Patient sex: F
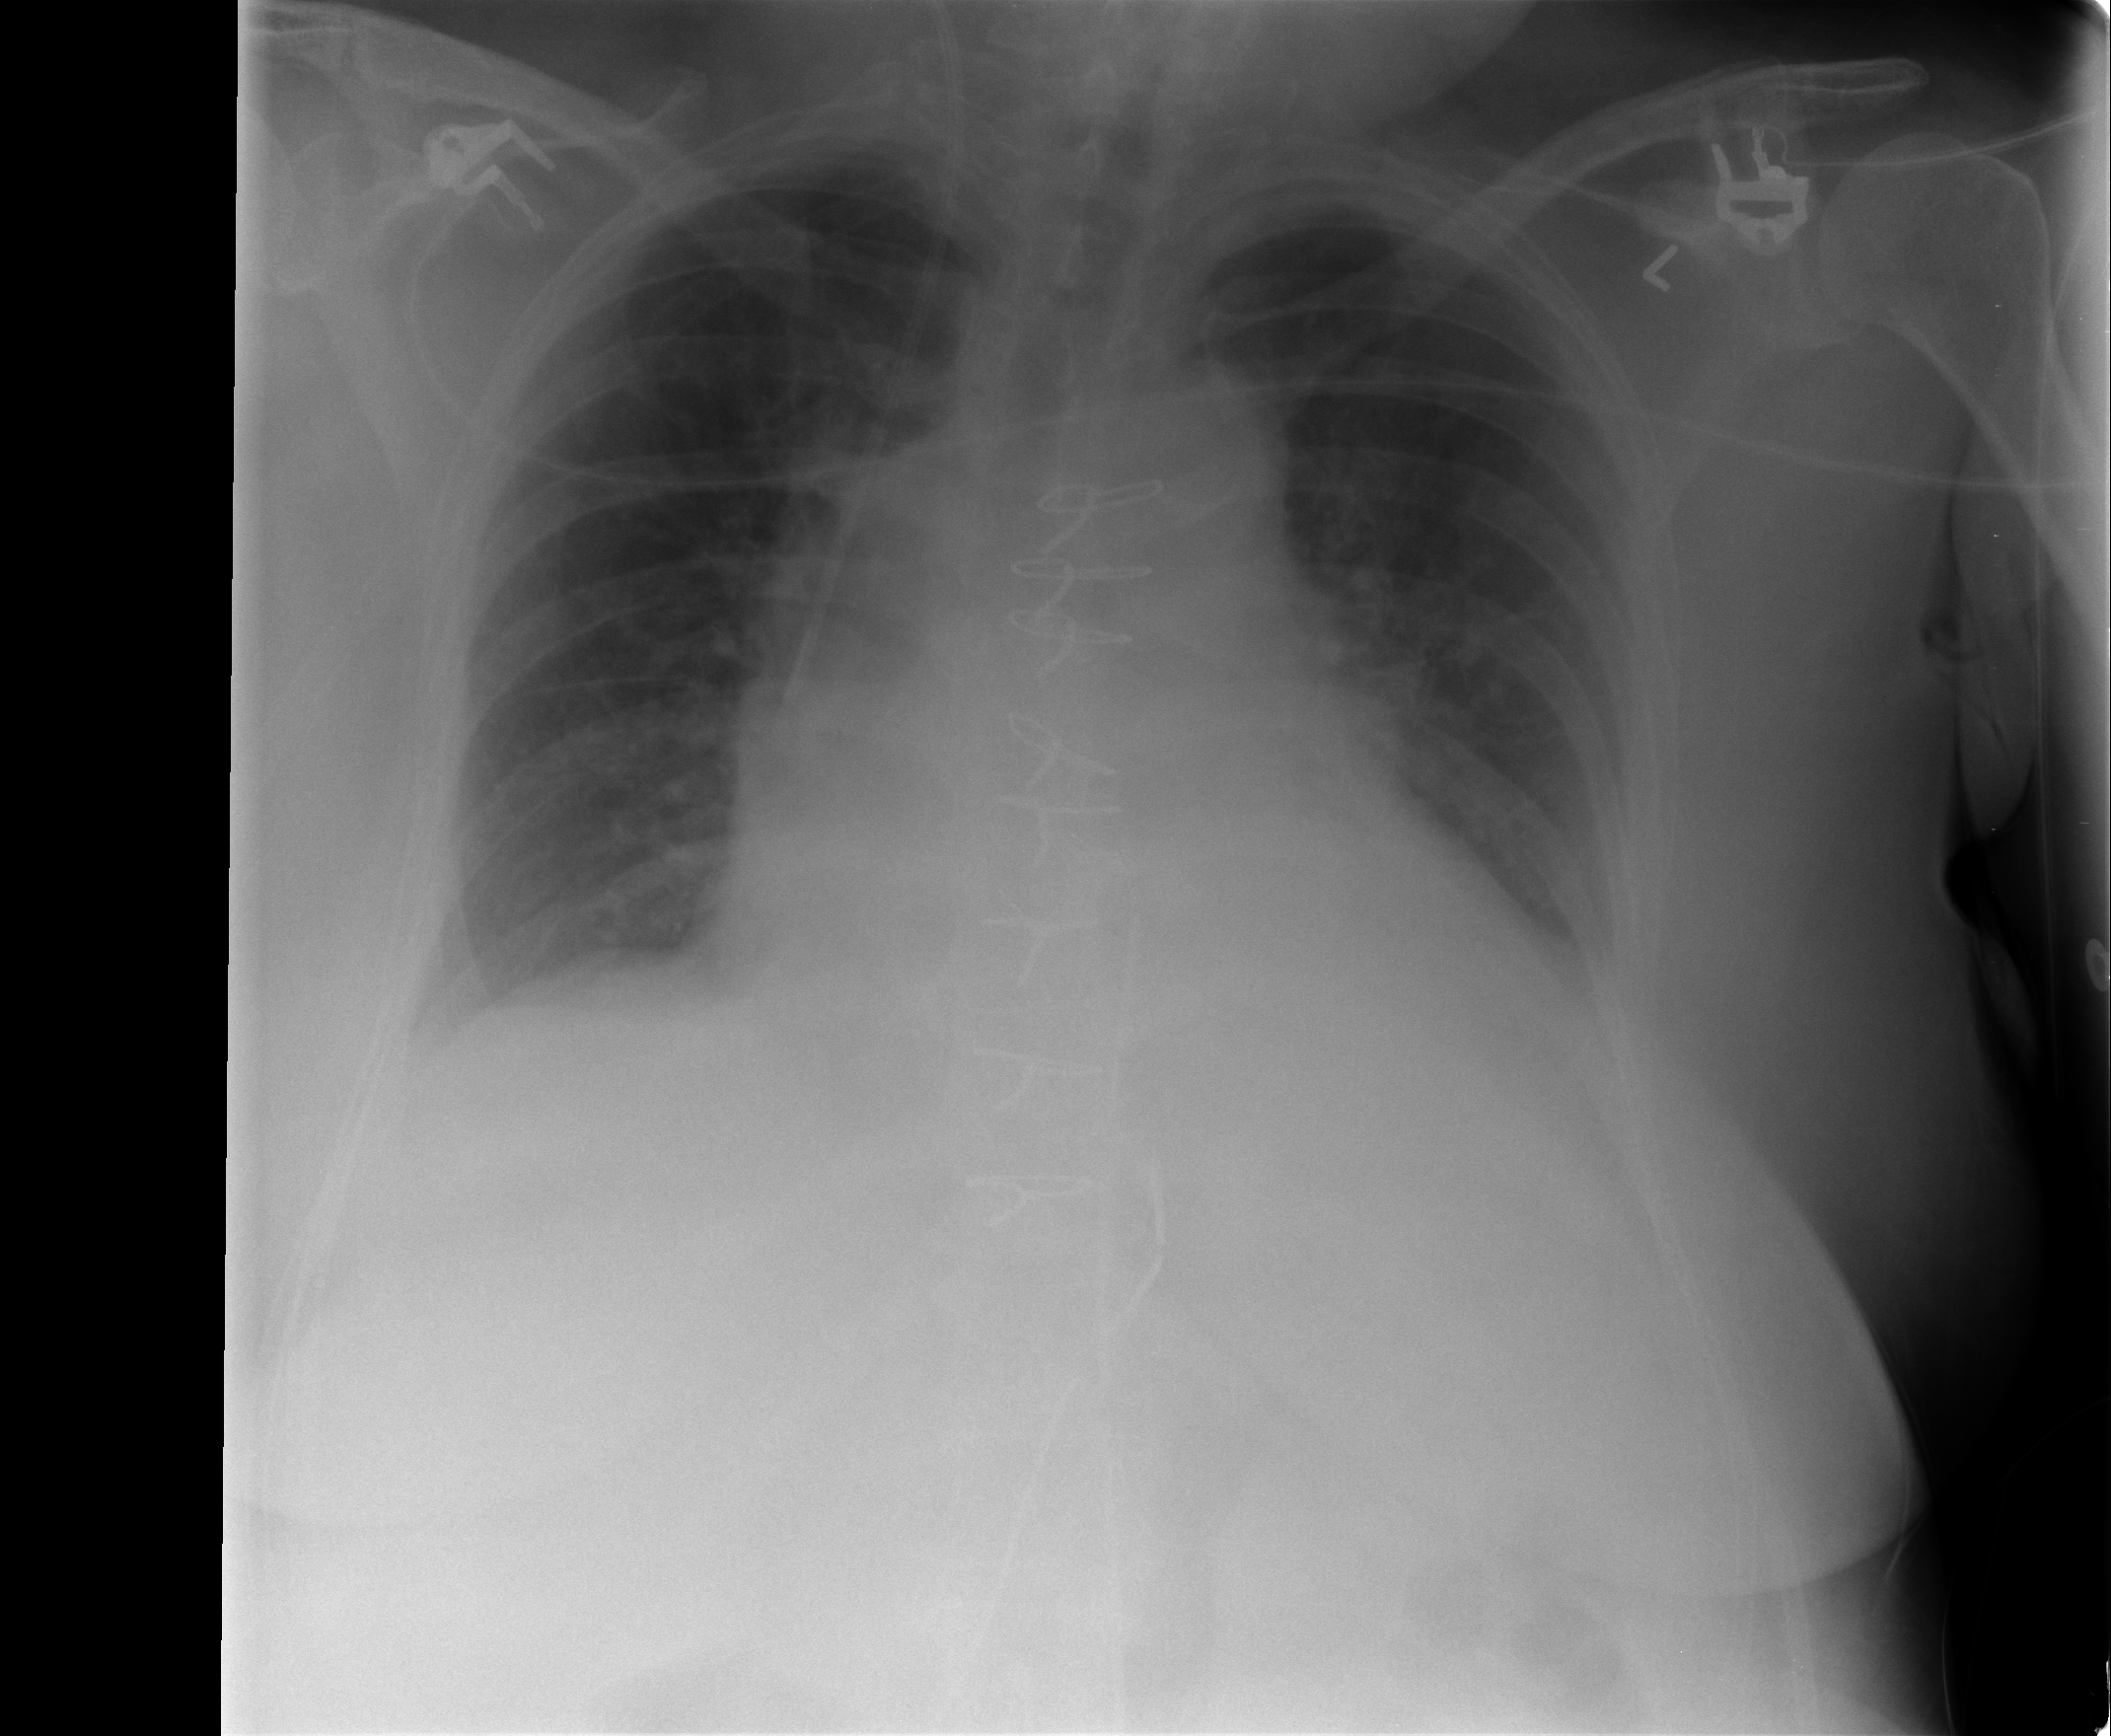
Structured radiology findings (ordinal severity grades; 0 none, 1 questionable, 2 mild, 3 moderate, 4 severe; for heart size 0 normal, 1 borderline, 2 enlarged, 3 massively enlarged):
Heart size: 2
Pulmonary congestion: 0
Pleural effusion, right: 2
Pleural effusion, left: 2
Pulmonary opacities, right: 0
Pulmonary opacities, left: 0
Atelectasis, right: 0
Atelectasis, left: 0